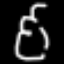
Label: squiggle